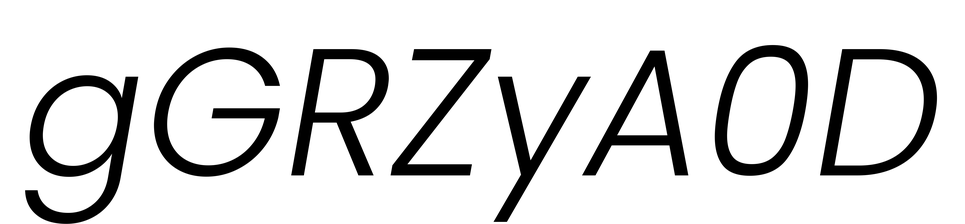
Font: Poppins-LightItalic